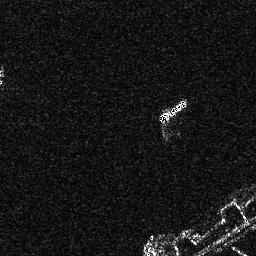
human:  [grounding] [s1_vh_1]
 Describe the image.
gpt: In the satellite image, there is  <ref>1 medium ship </ref> <box>[[61, 37, 72, 48, 0]]</box> located at center.